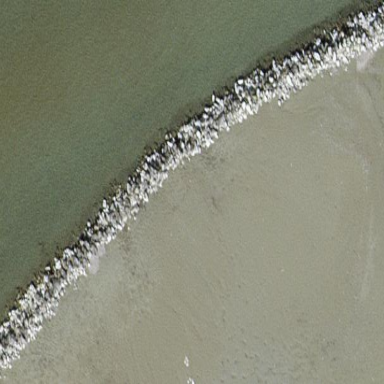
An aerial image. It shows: Breakwater structure.